This time-frequency spectrogram was computed from a bearing vibration snapshot; brighter regions carry more energy. What is the most likely bearing condition (normal, inner_race, outer_race, ball)?
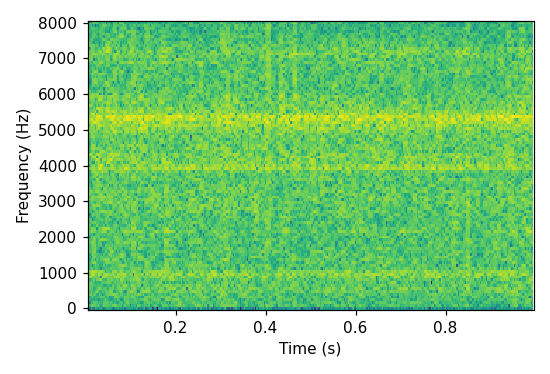
Answer: inner_race